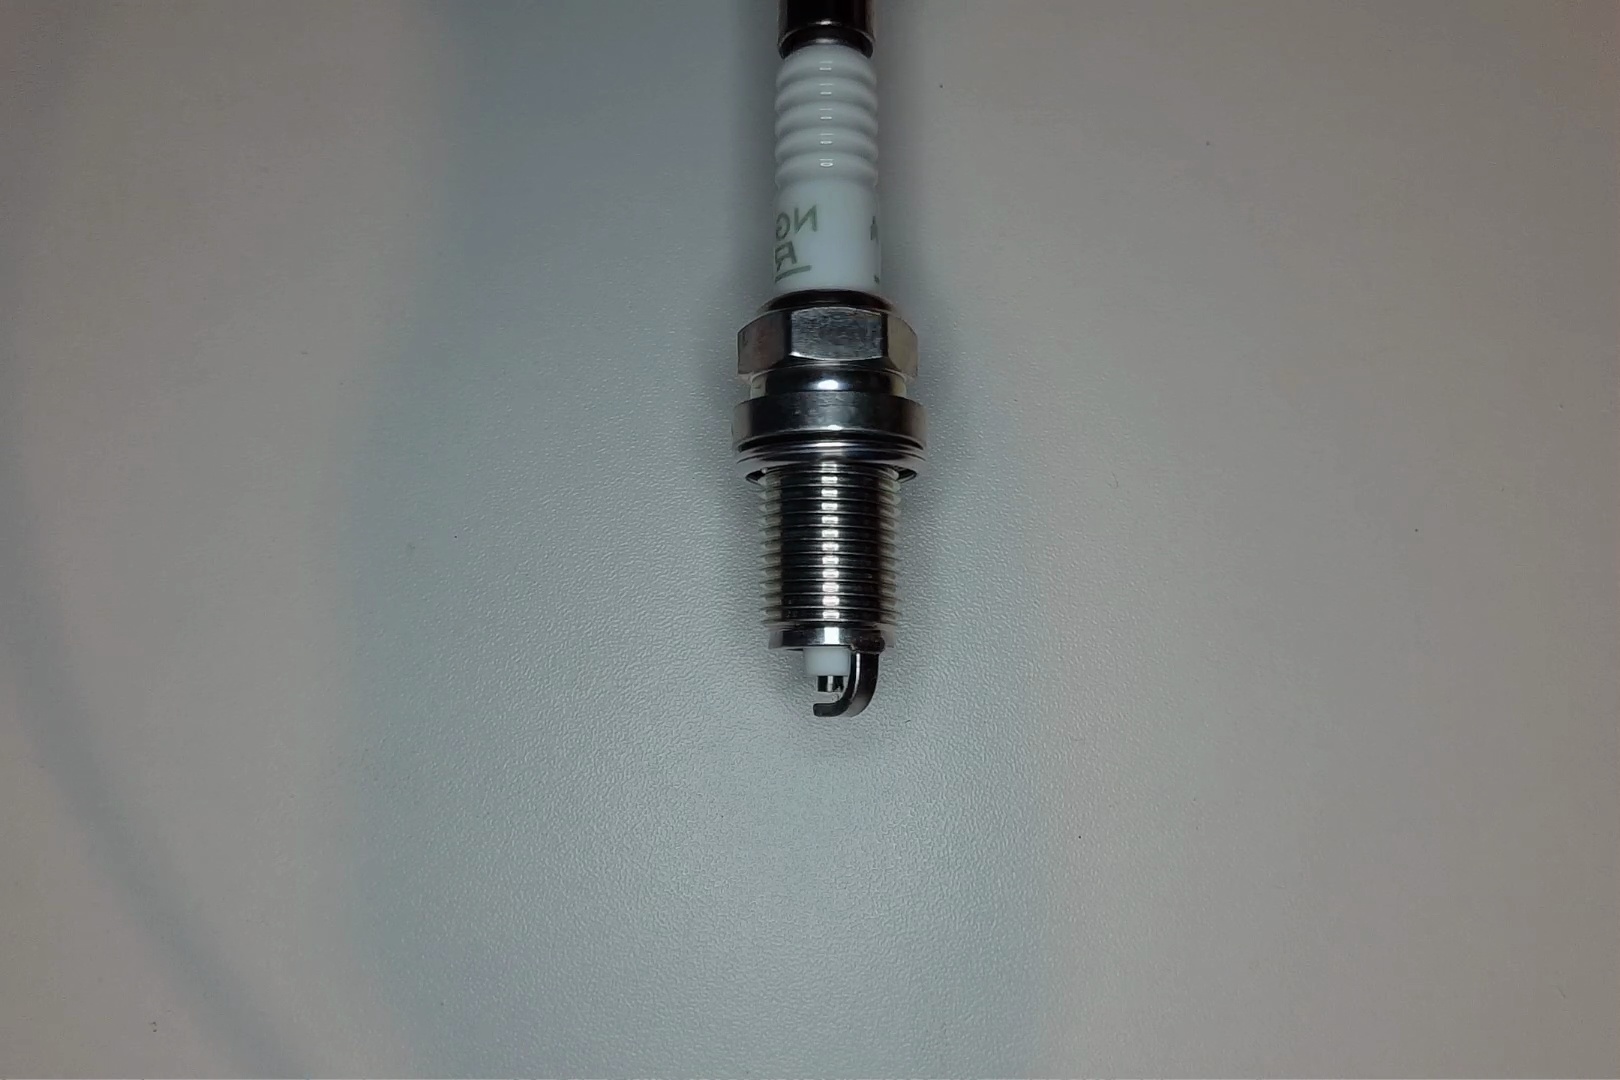
Label: no anomaly